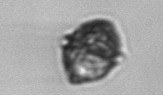
Label: Kryptoperidinium_triquetrum